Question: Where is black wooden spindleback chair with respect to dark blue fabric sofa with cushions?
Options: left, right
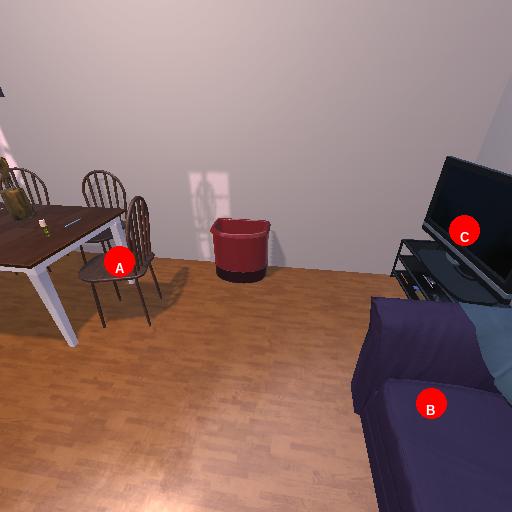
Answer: left